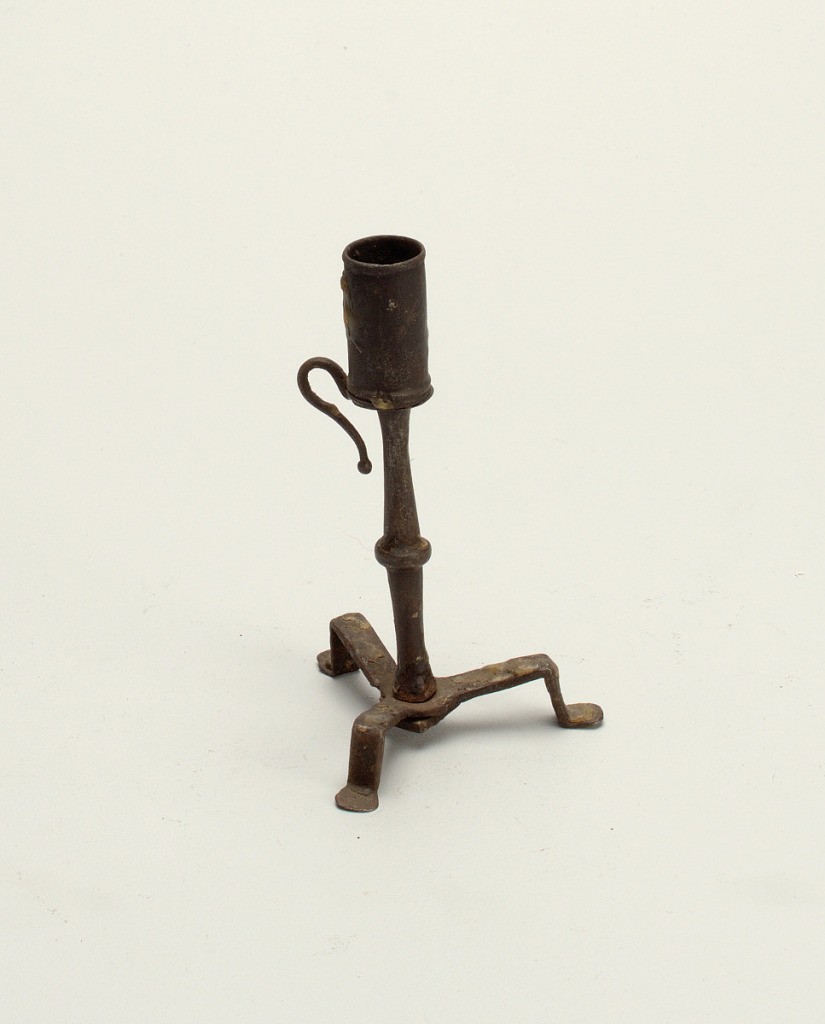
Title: Candle holder
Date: ca. 1730
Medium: Iron wrought
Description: A tripod base with simple, flat feet. Small knob halfway up the stem. Handle with ball finial.